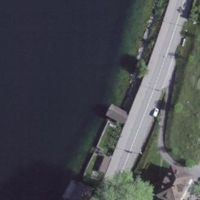
EUNIS habitat code: 14
Species observed at this site:
Juglans regia